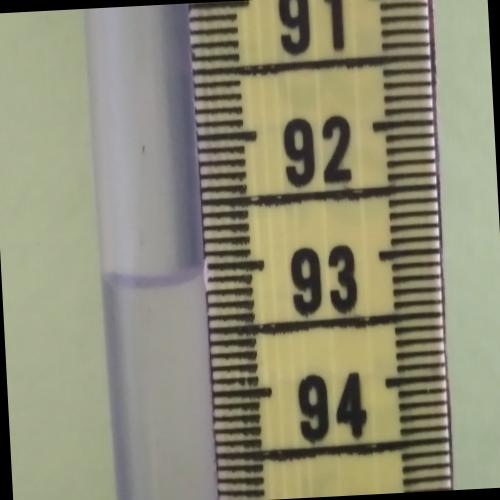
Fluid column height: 93.1 cm